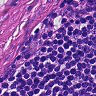
Metastatic tissue present: yes